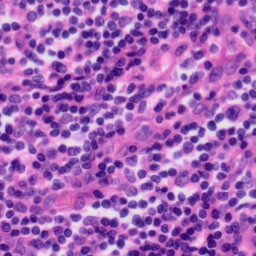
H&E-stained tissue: Tonsil